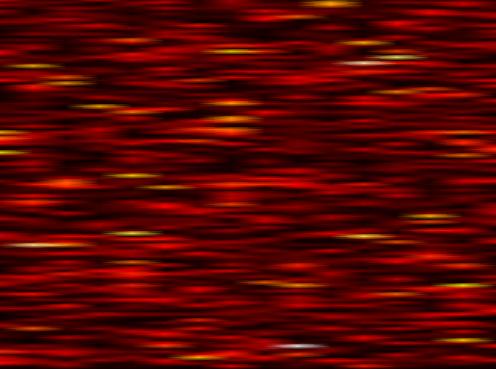
Label: WOLA